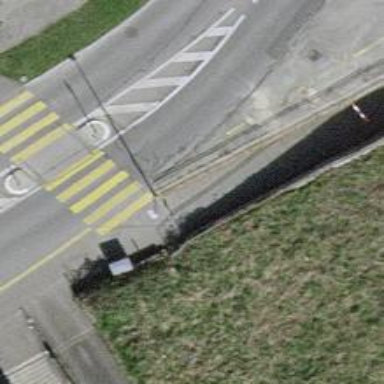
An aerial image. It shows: Asphalt sidewalk.